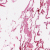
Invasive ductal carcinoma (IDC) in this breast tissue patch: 0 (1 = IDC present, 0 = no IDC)